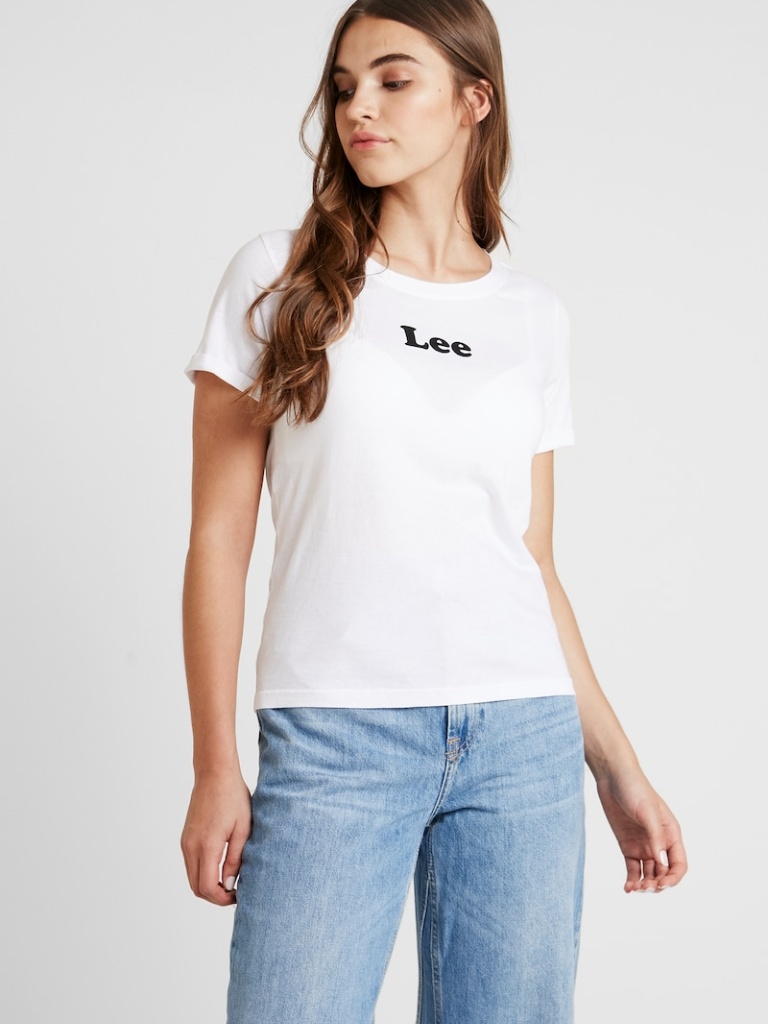
cotton tight short sleeve hip length Untucked crew t-shirt